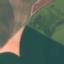
Land use / land cover: AnnualCrop